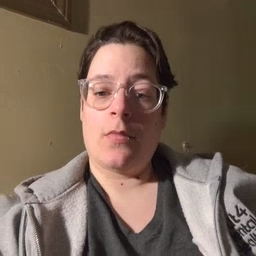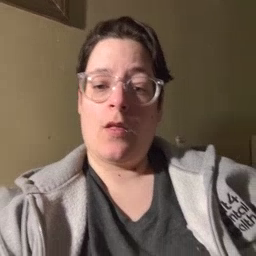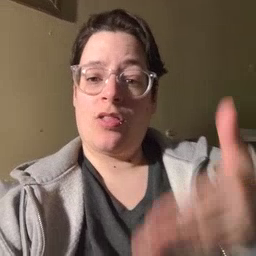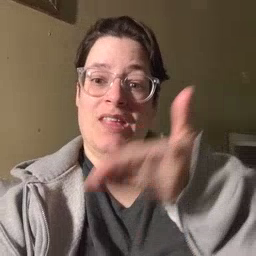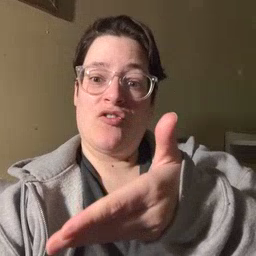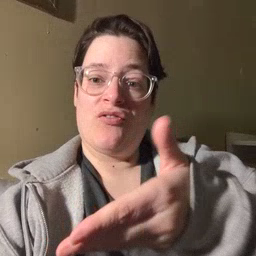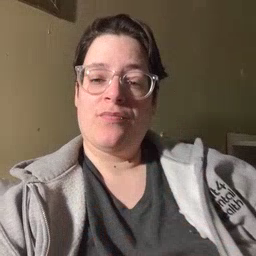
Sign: there